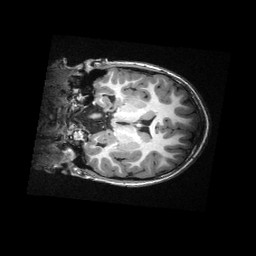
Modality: T1w
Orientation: coronal
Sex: female